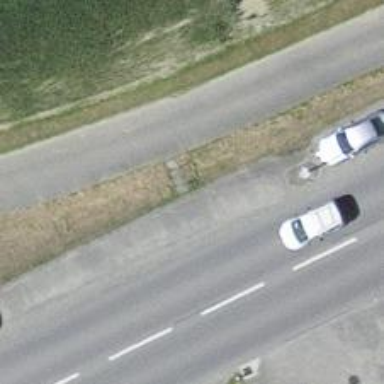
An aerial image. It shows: Road with steps.